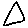
Label: triangle